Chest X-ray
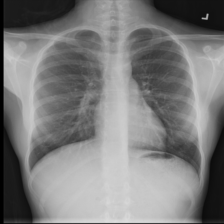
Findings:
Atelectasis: negative
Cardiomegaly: negative
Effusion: negative
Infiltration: negative
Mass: negative
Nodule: negative
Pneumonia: negative
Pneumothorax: negative
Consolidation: negative
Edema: negative
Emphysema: negative
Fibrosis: negative
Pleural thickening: negative
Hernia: negative